Field crop: maize
Growth stage: 2
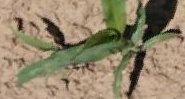
Species: maize